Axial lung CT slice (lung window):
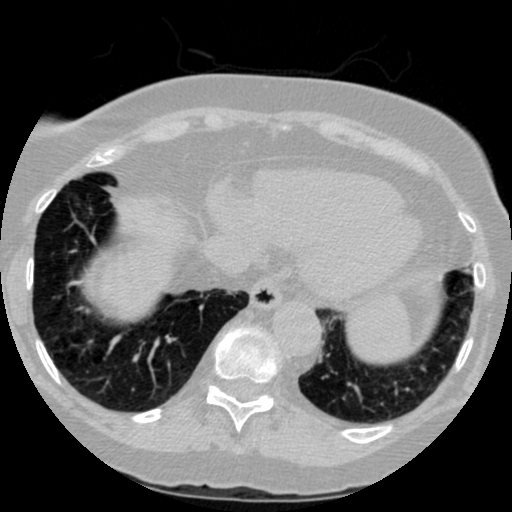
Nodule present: no